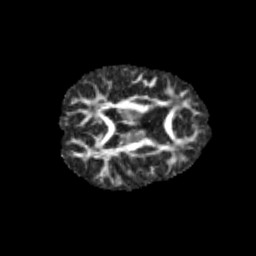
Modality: FA
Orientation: axial
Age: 11
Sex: female
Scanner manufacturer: siemens
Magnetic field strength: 3 T
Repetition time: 3.8 s
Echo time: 0.07 s